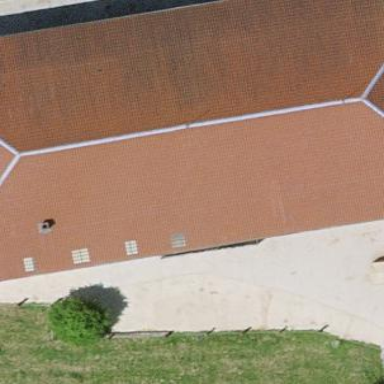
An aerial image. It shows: Cowshed building.